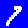
Digit: 7